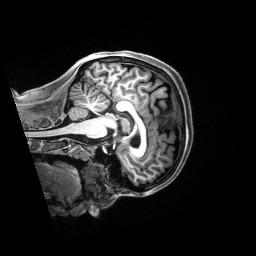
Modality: T1w
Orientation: sagittal
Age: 20
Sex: female
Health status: healthy
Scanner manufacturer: siemens
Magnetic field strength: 3 T
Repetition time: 2.5 s
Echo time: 0.00222 s